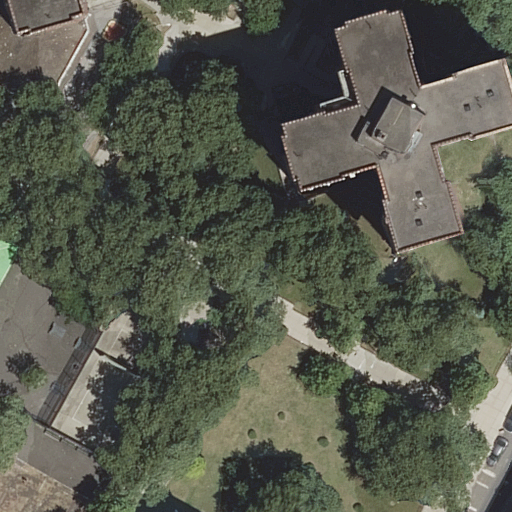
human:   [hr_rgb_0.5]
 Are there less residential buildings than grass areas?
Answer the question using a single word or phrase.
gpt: no

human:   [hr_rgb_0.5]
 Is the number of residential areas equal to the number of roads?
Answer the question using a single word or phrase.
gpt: no

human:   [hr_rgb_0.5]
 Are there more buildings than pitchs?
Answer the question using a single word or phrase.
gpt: no

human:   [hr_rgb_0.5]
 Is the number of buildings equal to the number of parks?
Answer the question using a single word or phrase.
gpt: no

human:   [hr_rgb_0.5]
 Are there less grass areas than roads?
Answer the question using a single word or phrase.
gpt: yes

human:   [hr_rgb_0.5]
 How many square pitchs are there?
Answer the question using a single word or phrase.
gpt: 0

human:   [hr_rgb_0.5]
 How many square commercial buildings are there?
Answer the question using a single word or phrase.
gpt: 0

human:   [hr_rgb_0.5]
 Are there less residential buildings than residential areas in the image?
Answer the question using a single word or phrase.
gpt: no

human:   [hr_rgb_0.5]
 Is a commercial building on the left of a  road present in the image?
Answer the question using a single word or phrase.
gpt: no

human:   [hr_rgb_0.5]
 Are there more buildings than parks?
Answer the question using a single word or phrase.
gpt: yes

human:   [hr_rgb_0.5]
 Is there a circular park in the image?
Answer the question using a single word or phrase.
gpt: no

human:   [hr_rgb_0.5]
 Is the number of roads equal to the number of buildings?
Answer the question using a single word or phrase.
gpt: no

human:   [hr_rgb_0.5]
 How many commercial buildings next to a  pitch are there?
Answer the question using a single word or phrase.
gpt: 0

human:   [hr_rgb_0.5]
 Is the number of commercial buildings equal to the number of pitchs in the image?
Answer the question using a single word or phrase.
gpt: no

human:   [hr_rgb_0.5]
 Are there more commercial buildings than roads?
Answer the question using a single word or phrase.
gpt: no

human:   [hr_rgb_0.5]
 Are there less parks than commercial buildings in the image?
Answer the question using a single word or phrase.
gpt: no

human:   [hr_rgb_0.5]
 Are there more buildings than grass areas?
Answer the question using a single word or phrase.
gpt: yes

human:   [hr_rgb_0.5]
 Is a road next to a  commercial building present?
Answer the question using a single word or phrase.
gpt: no

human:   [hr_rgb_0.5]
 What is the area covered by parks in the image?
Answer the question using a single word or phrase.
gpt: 2060m2

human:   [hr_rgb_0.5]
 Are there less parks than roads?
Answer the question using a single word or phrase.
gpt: yes

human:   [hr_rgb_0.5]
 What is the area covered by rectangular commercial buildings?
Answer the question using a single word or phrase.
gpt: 0m2

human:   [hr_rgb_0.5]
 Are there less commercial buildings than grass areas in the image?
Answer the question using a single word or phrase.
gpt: yes

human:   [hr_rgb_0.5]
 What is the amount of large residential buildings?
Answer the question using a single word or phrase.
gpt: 1

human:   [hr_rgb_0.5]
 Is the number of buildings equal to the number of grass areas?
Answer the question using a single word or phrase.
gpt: no

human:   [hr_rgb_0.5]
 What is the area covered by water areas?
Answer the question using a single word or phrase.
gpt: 0m2

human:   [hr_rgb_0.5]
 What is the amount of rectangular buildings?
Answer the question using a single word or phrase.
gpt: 1

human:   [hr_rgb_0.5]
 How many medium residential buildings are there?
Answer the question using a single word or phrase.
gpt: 0

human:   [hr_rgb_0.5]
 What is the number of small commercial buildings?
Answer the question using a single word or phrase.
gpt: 0

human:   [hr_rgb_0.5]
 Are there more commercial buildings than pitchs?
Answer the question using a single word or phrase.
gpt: no

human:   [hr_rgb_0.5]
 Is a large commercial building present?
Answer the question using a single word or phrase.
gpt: no

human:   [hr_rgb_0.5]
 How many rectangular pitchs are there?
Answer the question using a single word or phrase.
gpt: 3

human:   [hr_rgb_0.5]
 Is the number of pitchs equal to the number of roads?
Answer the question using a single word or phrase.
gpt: no

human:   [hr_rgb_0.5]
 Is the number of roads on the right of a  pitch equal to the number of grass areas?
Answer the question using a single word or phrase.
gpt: no

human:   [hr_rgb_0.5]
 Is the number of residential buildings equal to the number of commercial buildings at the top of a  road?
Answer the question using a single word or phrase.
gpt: no

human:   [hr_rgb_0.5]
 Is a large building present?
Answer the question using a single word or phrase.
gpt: yes

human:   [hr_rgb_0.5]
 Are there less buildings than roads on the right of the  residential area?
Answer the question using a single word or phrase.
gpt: no